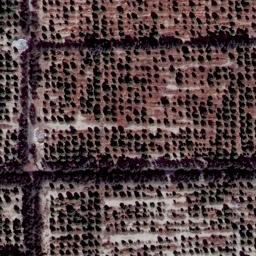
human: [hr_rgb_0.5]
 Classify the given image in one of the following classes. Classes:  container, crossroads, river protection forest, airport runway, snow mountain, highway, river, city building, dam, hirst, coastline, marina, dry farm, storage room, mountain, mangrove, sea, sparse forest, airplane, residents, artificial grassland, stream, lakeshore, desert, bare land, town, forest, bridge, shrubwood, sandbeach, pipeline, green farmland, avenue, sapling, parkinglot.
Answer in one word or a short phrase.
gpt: dry farm